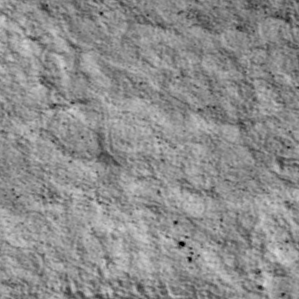
Label: non_frost